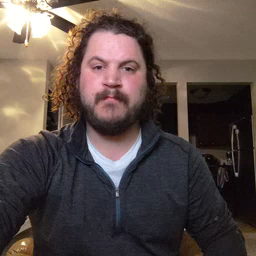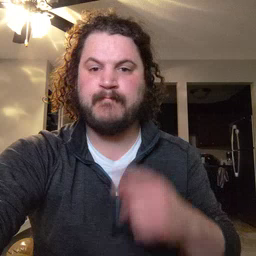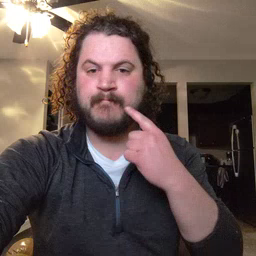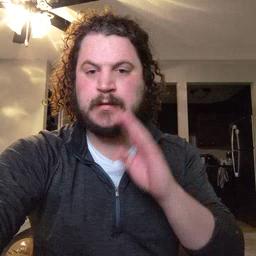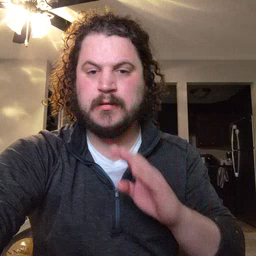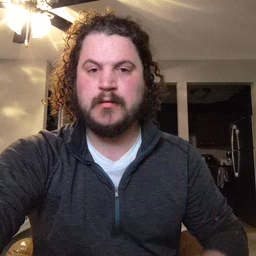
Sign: bee